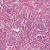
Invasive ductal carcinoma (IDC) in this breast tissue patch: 1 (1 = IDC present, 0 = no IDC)